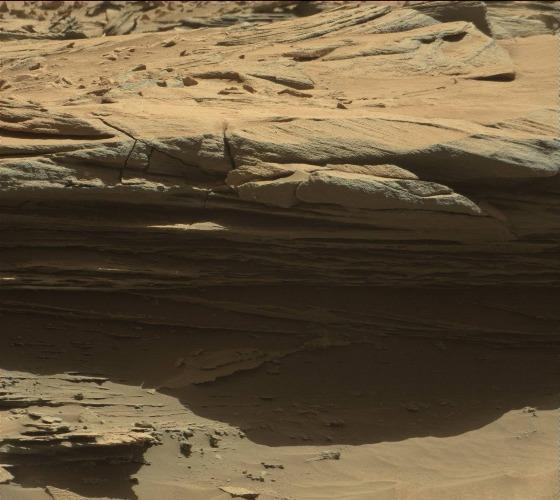
Terrain classes present: Bedrock, Gravel / Sand / Soil, Shadow